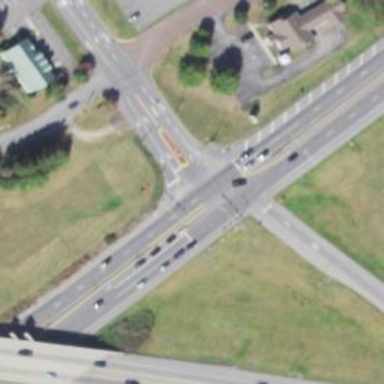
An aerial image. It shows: Trunk link highway with asphalt surface.